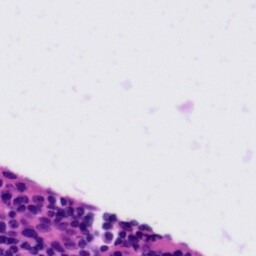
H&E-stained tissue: Tonsil